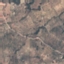
Land use / land cover: PermanentCrop